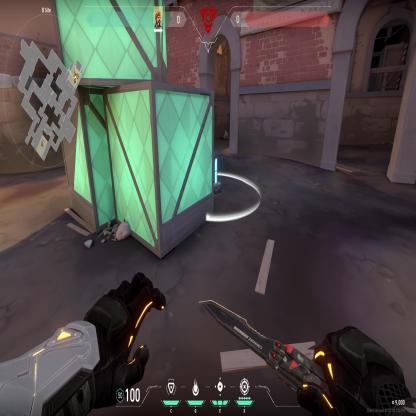
Label: planted spike